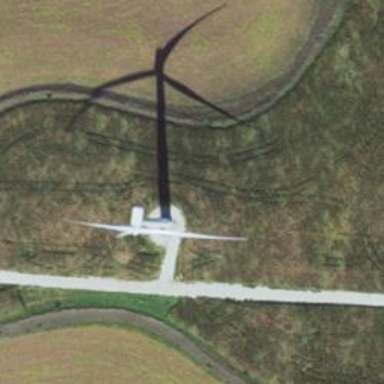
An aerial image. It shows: Wind generator powered by horizontal-axis wind turbine.